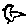
Label: bird